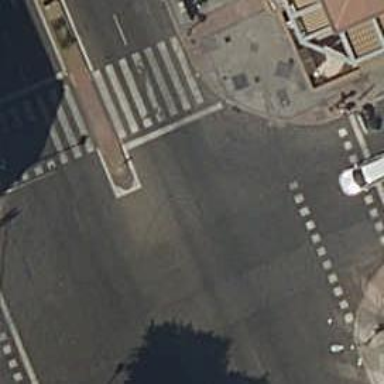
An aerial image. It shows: Road with traffic signals.